Interaction volume radius: 5 \u00c5
Interaction volume height: 40 \u00c5
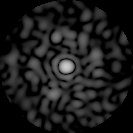
Disorder parameter: 0.8604